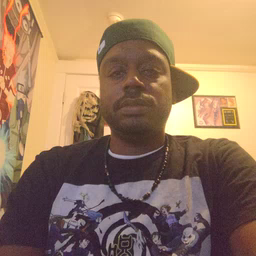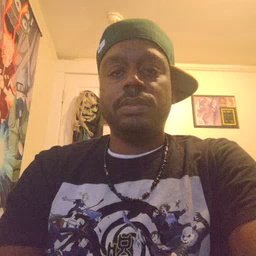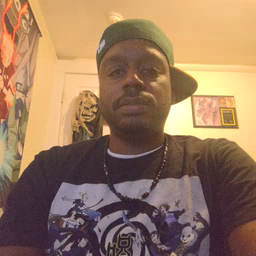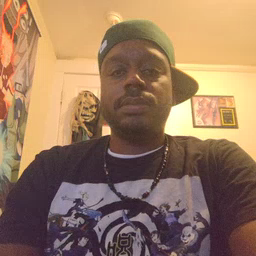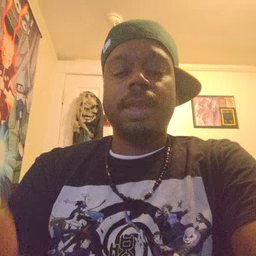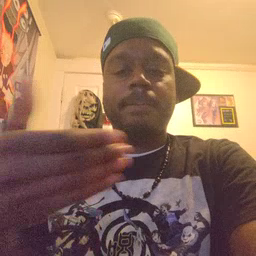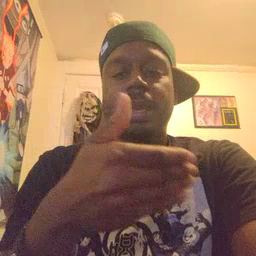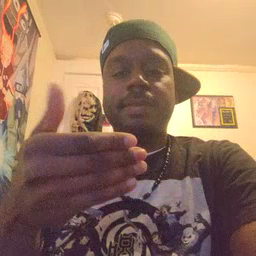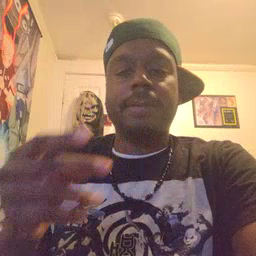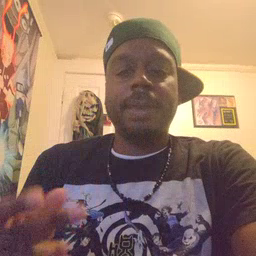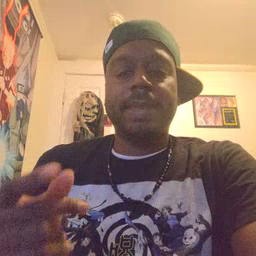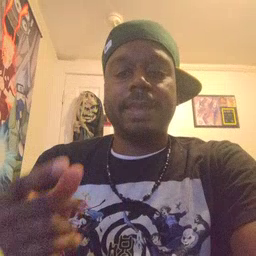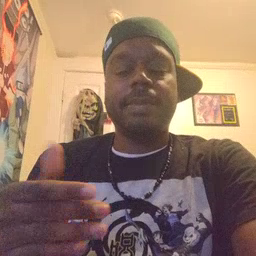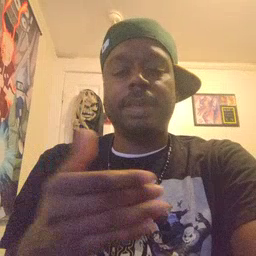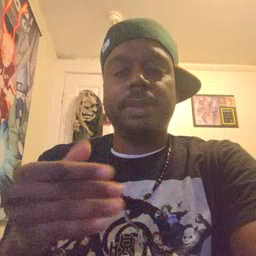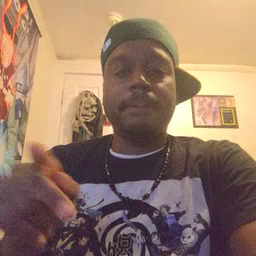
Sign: puppy